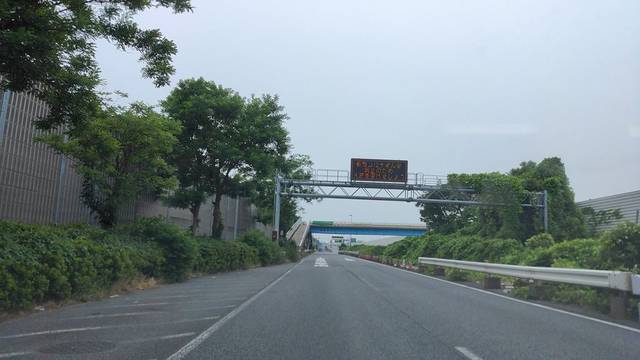
Region: Japan
Coordinates: 35.643, 139.895